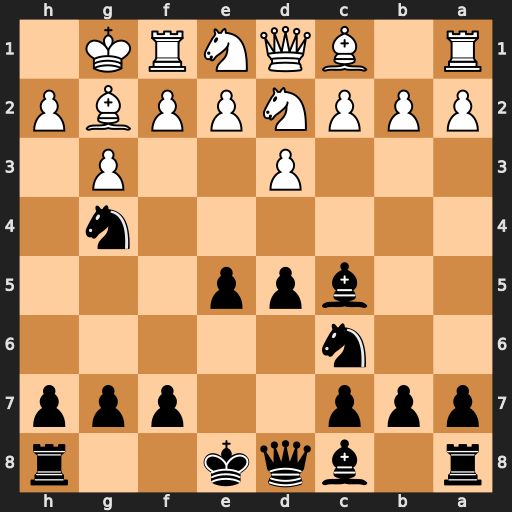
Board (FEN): r1bqk2r/ppp2ppp/2n5/2bpp3/6n1/3P2P1/PPPNPPBP/R1BQNRK1
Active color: b
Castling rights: kq
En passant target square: -
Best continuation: Bxf2+ Rxf2 Ne3 Nb3 Nxd1